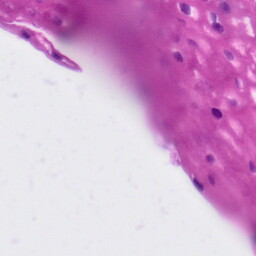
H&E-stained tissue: Tonsil